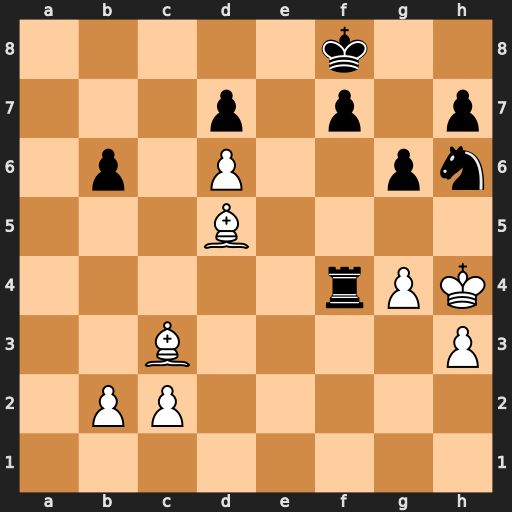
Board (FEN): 5k2/3p1p1p/1p1P2pn/3B4/5rPK/2B4P/1PP5/8
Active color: w
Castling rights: -
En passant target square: -
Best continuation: Kg5 Rf2 Kxh6